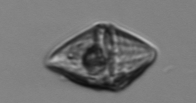
Label: Gyrodinium